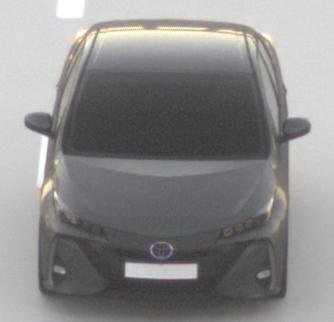
Make: Toyota
Model: Prius 1.8 Plug-In Hybrid
Detailed model: Prius (XW5) Plug-In
Model produced from: 2019/07
Model produced until: 2020/07
Doors: 5
Color: gray
Road condition: dry road
Daytime: sunrise or sunset
Contrast: low contrast